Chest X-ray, PA view. Patient: 40 years old, sex F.
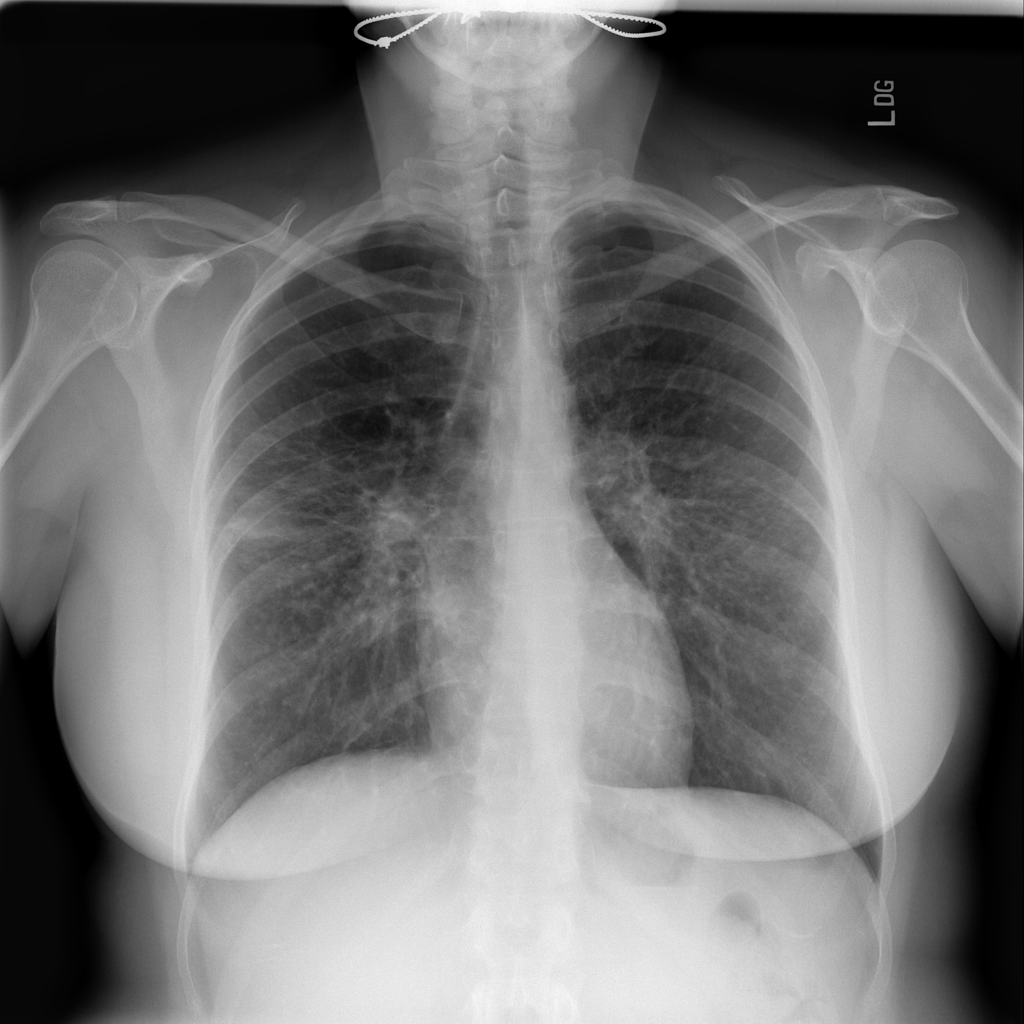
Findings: Infiltration